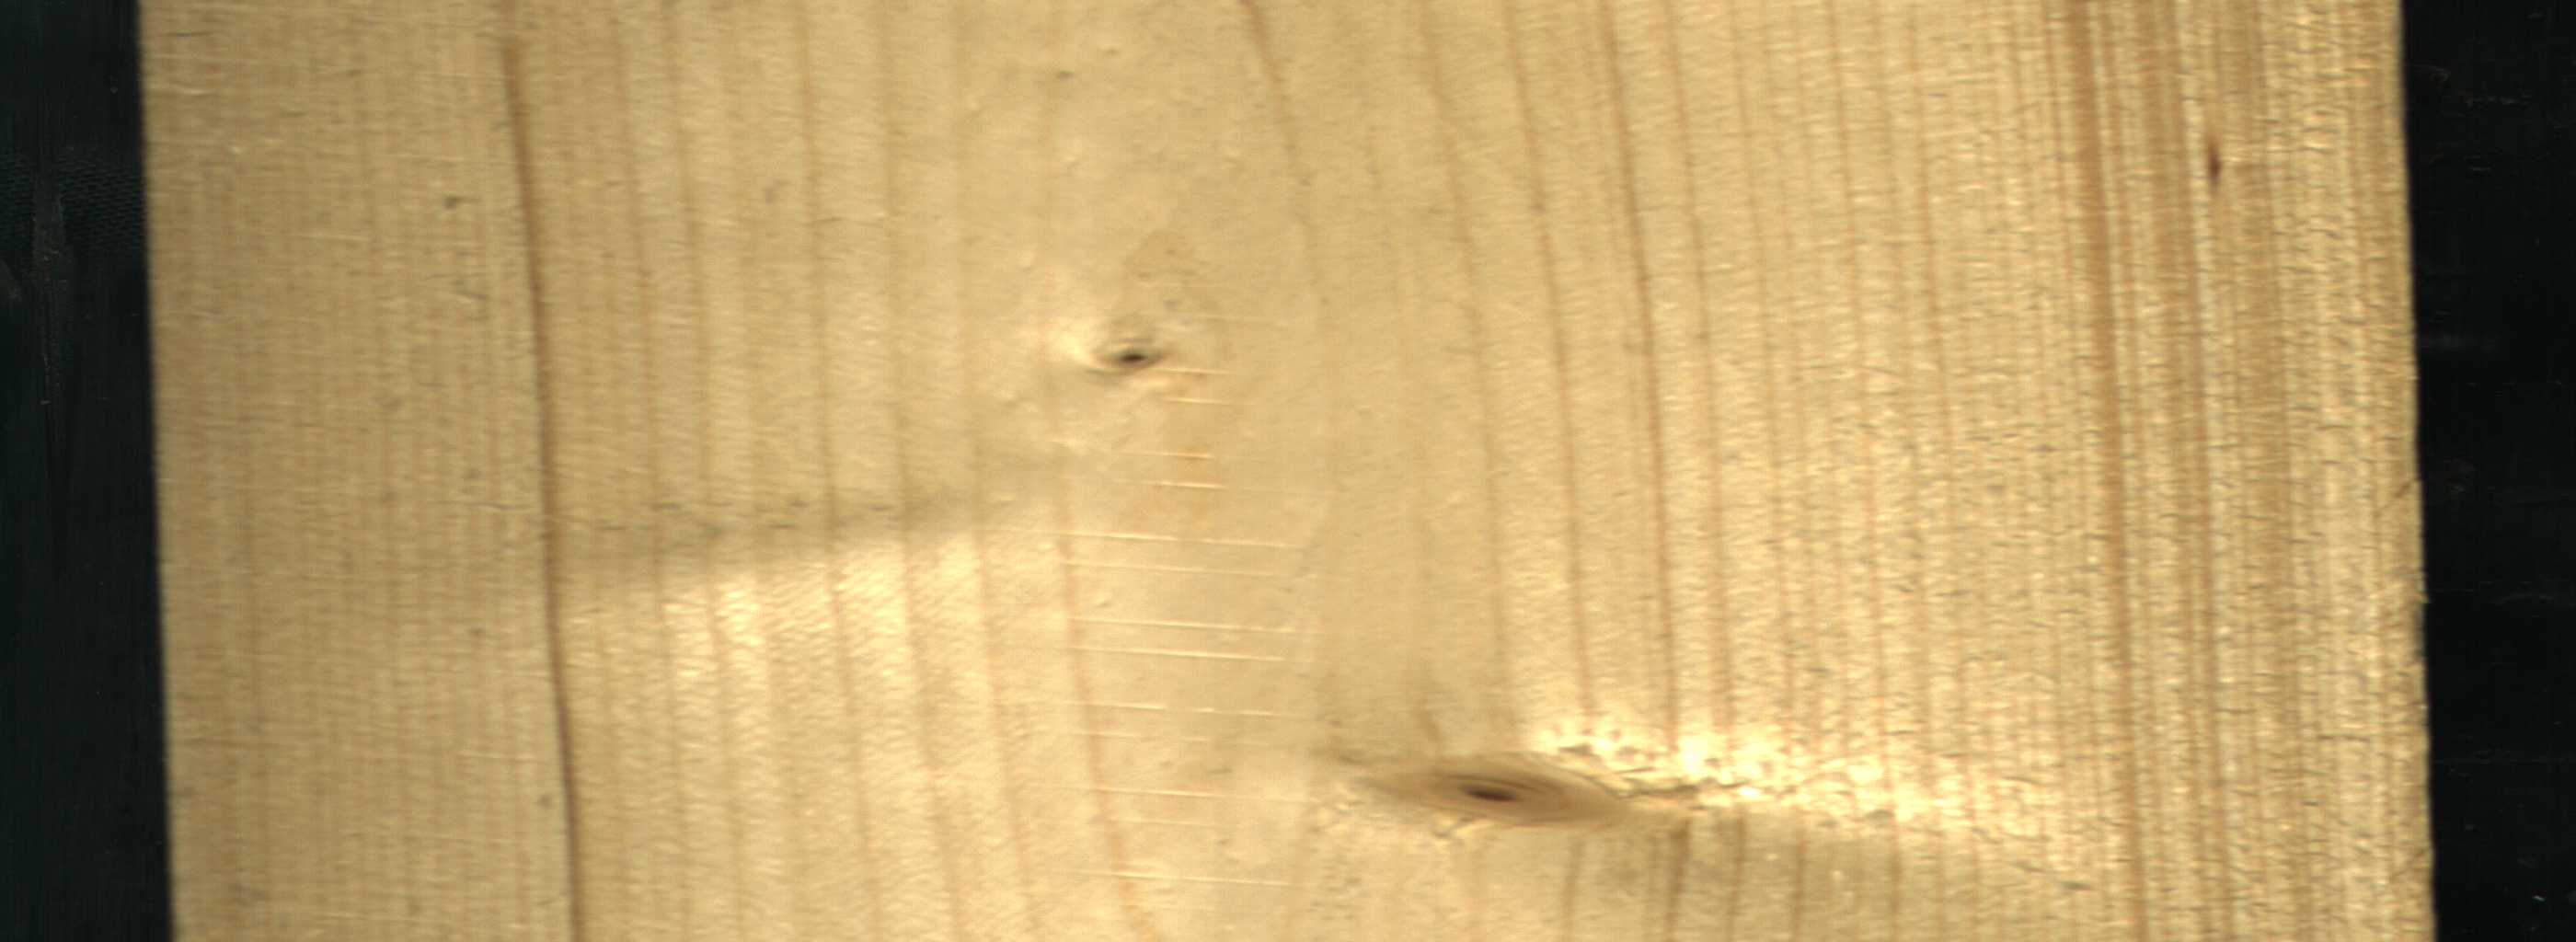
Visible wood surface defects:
Quartzity
Live_Knot
Live_Knot